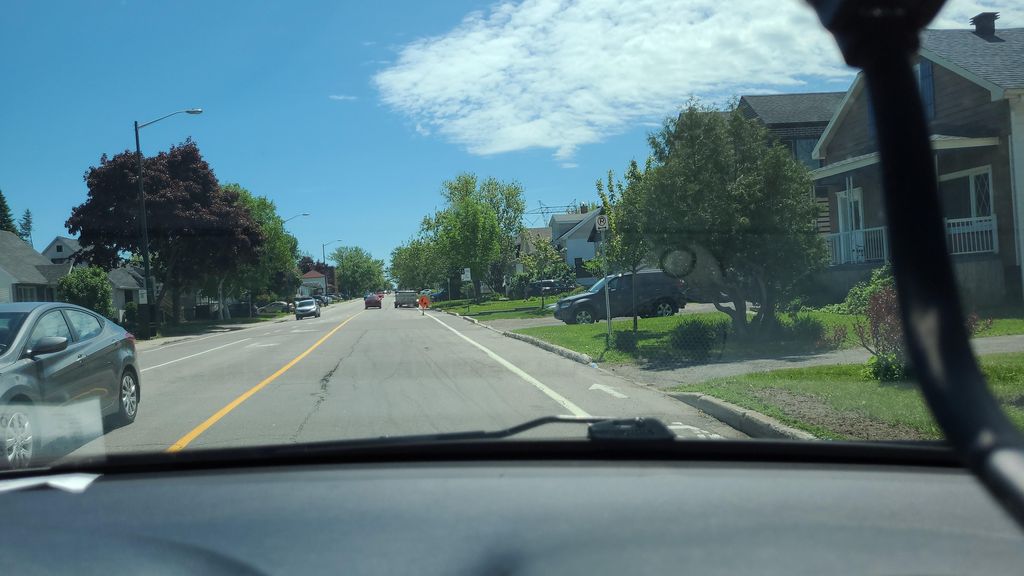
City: quebec_city